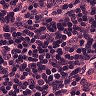
Metastatic tissue present: no